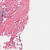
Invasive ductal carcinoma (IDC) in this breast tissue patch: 0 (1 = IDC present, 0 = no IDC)